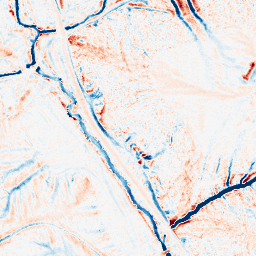
Category: edge_preserving
Decomposition family: median
Decomposition parameters: size: 11
Upsampling method: quadratic
Upsampling parameters: scale: 2
Upsampling scale: 2